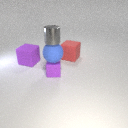
large blue rubber sphere below small gray metal cylinder